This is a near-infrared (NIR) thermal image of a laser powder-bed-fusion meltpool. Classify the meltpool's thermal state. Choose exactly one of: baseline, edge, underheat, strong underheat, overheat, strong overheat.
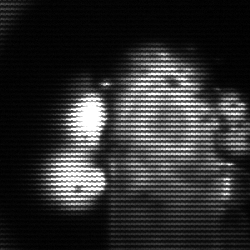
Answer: strong underheat